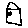
Label: house